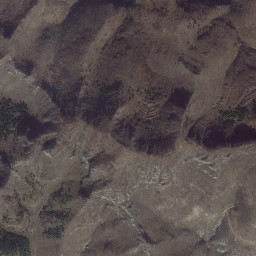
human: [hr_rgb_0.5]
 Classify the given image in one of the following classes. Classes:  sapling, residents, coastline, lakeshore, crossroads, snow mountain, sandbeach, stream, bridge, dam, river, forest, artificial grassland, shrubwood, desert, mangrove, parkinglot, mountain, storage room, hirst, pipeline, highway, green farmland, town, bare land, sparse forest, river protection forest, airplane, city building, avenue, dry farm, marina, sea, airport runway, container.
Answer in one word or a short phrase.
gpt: mountain